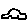
Label: car